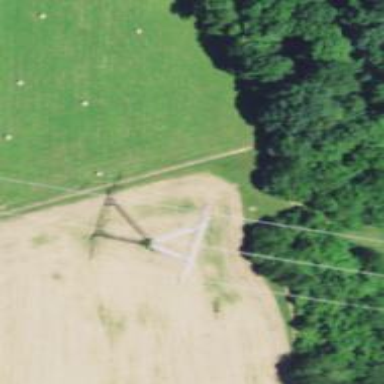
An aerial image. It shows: Lattice structure tower used for power distribution.